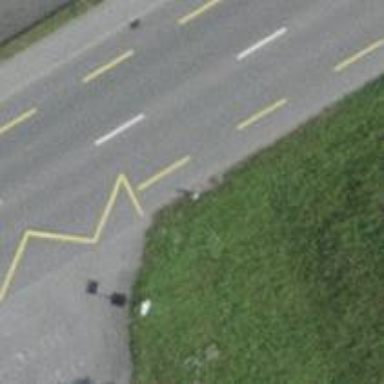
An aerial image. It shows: Bus stop with platform for public transport.